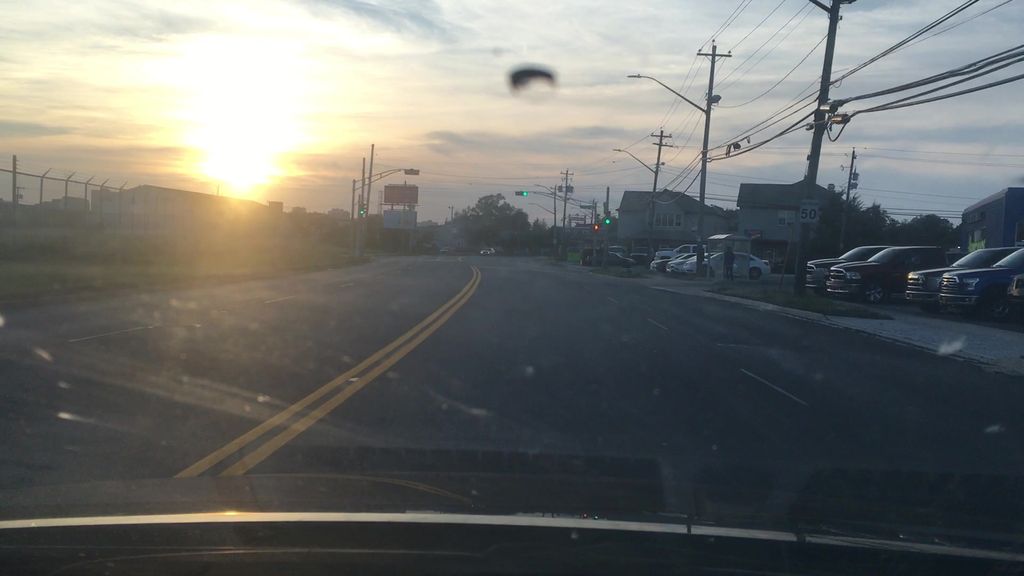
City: halifax